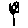
Label: flower